Field crop: maize
Growth stage: 2
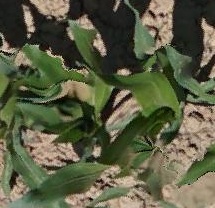
Species: maize